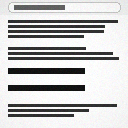
Screen state: on